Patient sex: F
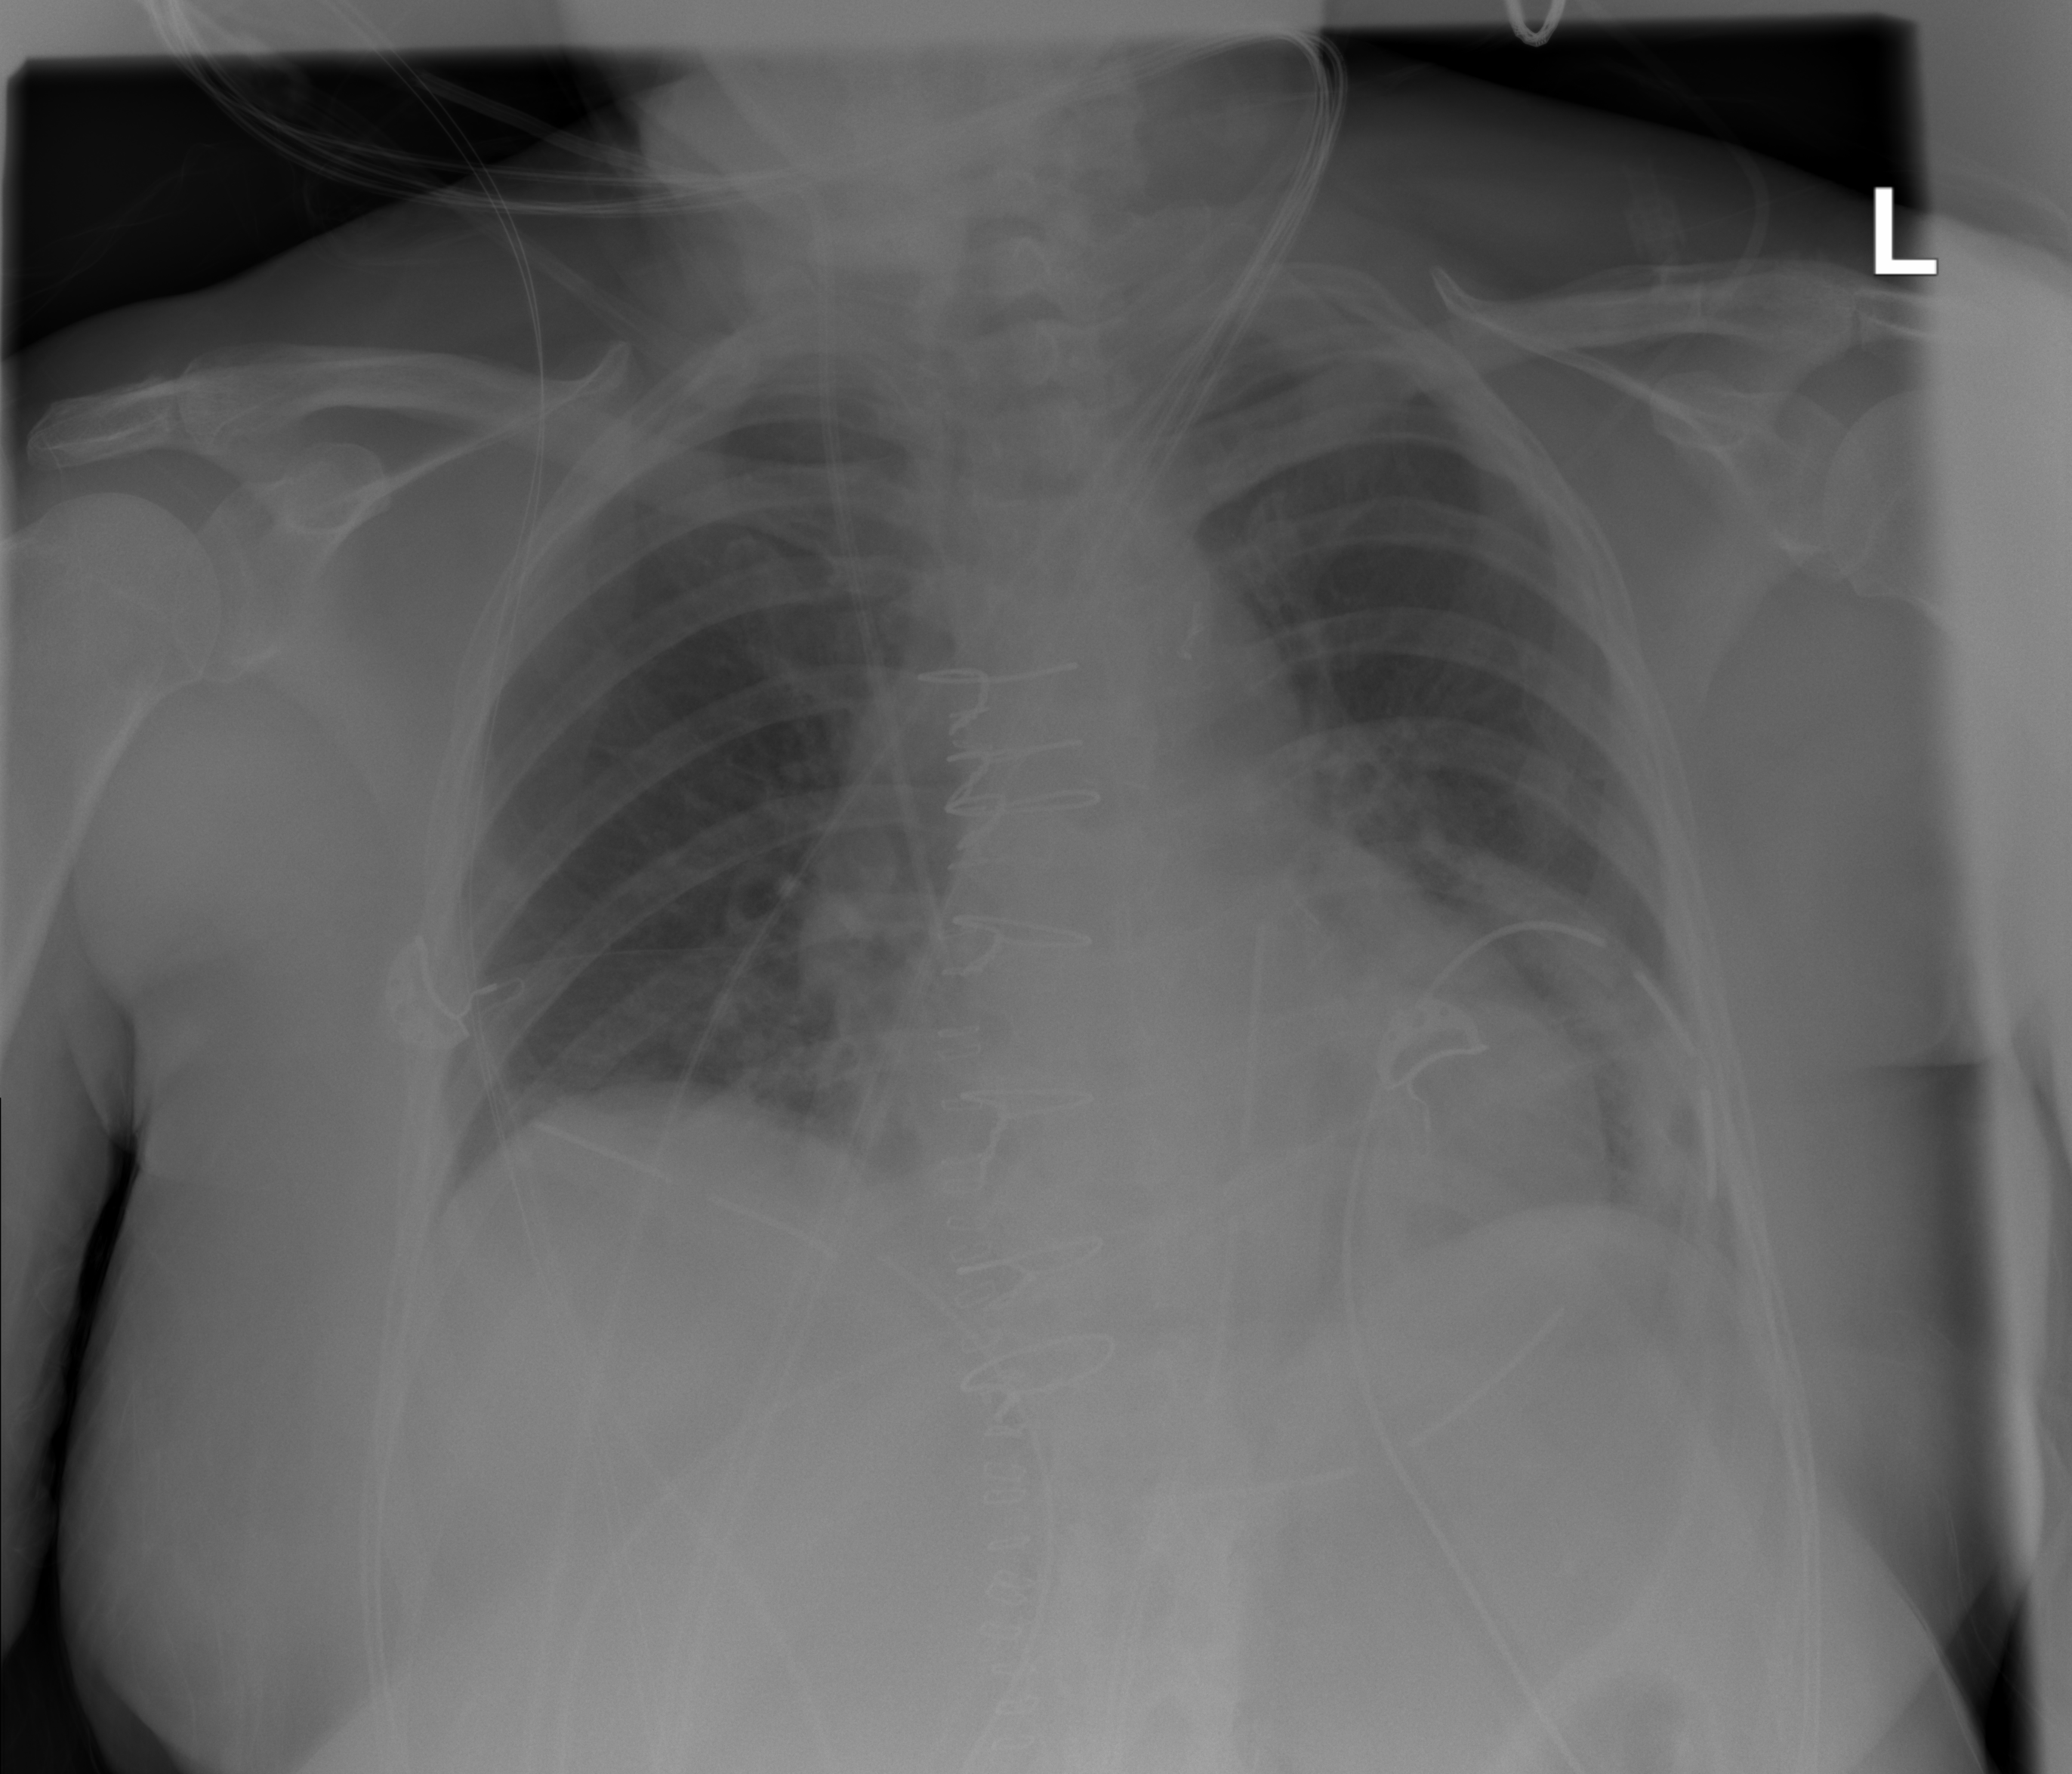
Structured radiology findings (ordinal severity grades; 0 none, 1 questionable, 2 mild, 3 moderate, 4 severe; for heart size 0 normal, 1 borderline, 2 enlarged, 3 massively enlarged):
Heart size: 0
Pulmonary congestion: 0
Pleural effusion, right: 0
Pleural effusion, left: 0
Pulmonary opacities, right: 0
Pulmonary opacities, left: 0
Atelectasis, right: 0
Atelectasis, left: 0